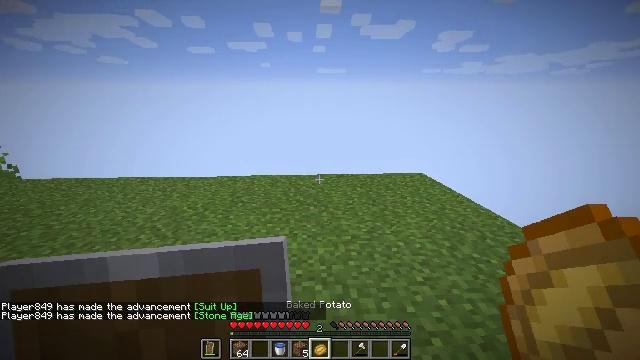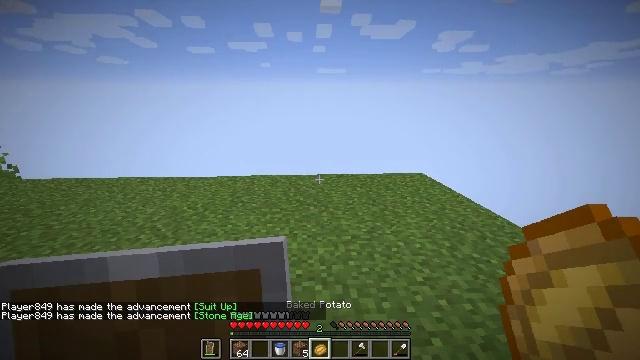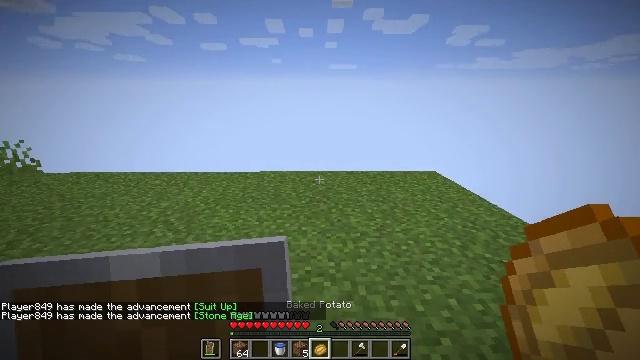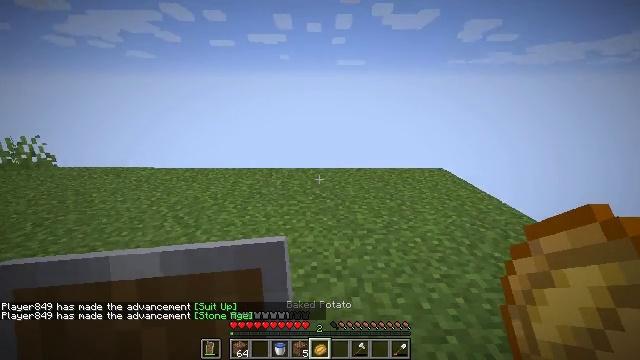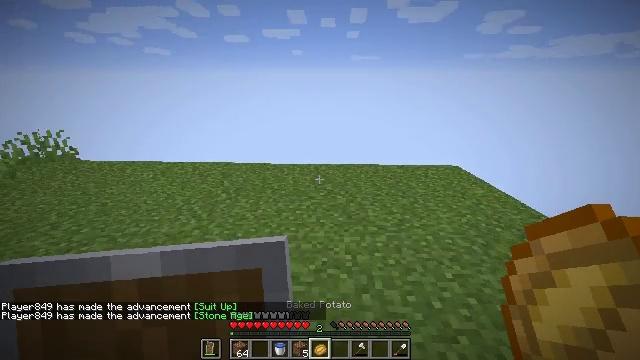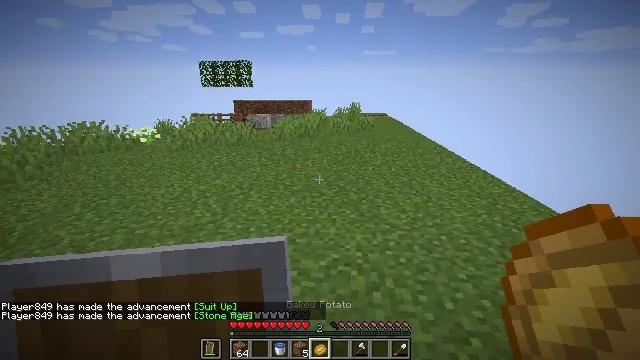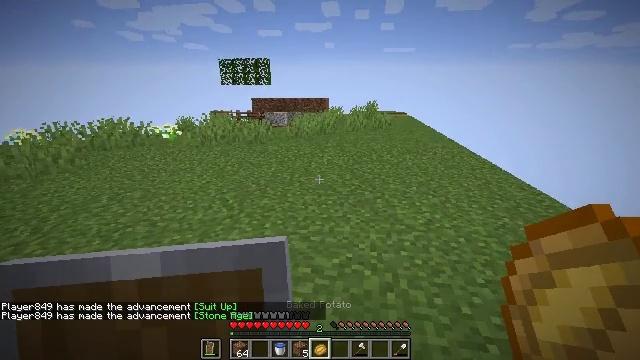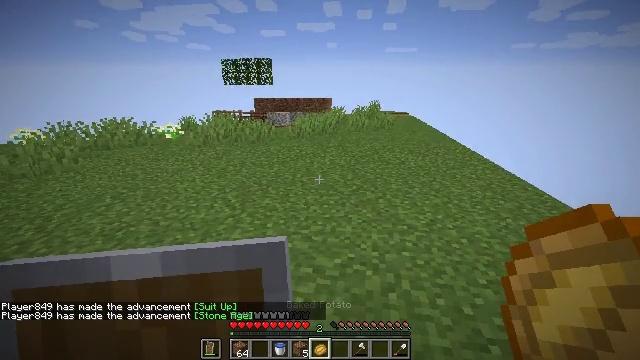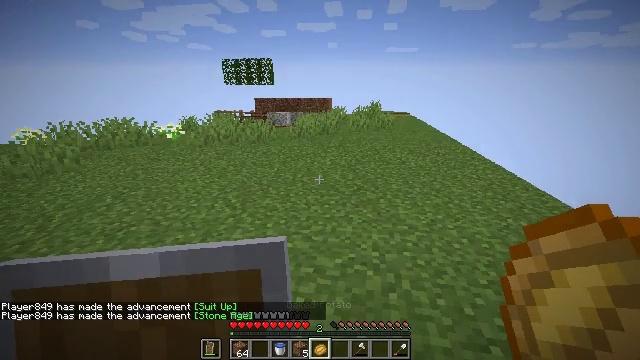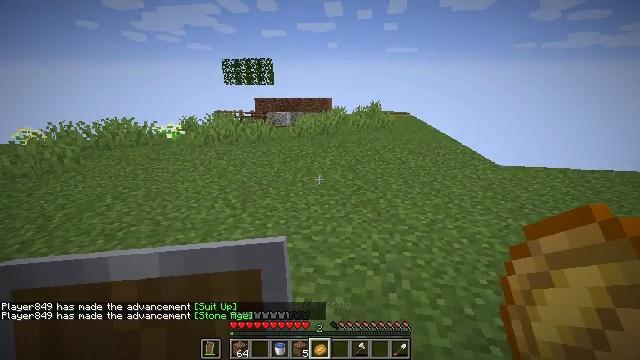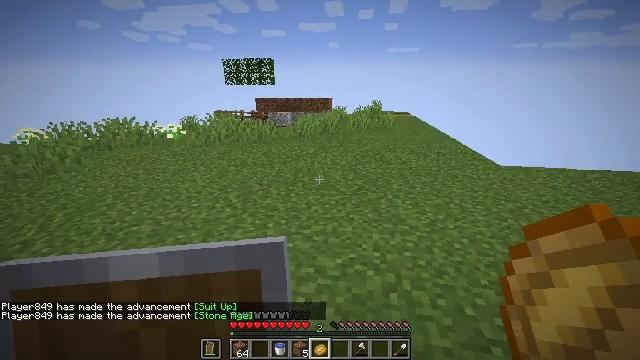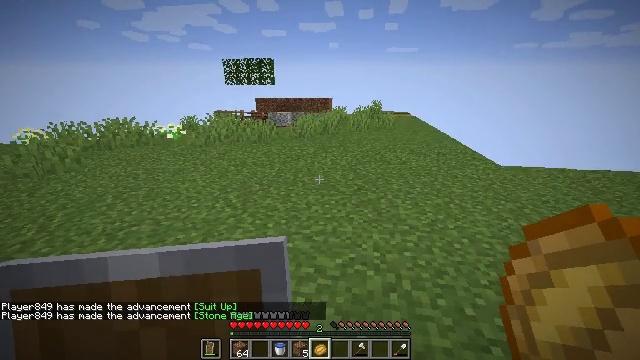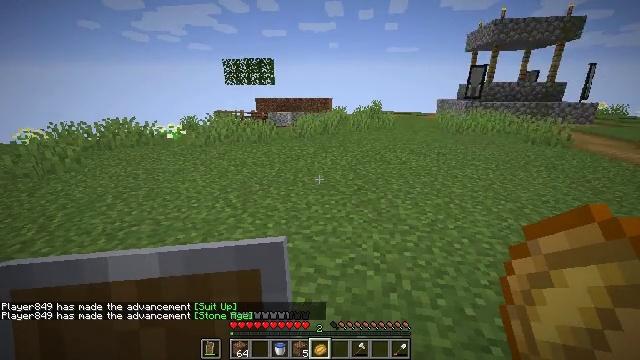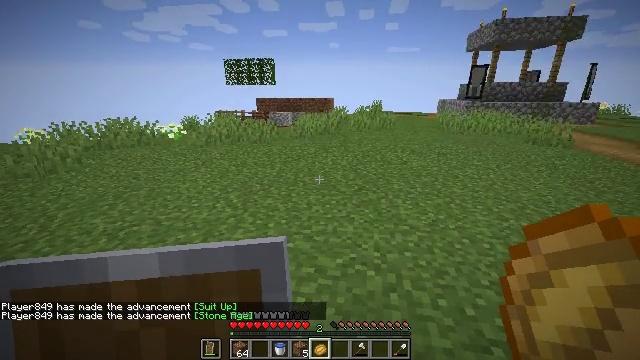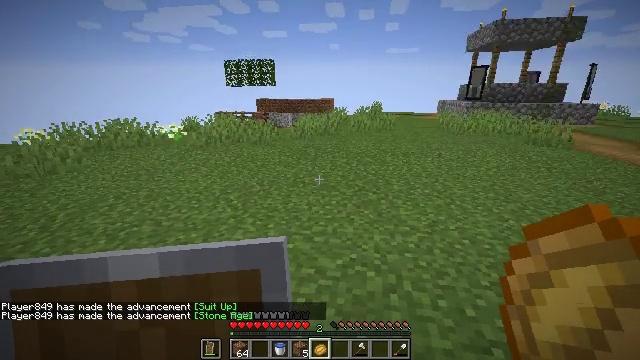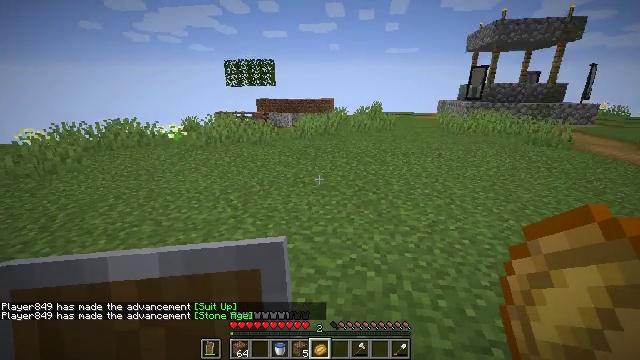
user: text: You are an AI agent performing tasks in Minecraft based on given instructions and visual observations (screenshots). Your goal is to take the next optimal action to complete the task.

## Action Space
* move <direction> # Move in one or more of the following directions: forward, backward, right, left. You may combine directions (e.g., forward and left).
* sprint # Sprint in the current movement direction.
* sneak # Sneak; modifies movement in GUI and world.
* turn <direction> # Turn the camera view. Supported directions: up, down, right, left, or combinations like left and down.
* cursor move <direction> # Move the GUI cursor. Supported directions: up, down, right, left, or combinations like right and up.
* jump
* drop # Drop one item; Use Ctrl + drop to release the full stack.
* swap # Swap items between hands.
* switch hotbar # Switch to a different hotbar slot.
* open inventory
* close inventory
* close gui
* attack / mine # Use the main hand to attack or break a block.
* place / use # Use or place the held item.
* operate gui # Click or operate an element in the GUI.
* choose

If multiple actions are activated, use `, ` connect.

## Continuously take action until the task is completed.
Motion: motion action
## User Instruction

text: Gather wheat by left-clicking on it.
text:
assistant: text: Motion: no_op
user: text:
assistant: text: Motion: turn left
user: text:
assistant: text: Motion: turn left
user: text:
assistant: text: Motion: turn left
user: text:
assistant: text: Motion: turn left
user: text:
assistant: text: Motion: turn left
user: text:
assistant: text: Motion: no_op
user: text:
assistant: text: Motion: no_op
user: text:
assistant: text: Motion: no_op
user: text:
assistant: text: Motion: no_op
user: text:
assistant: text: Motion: no_op
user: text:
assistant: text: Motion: no_op
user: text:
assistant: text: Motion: no_op
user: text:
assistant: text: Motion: no_op
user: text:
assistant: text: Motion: no_op
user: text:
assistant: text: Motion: open inventory
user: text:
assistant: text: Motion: turn left and up, open inventory
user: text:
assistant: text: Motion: turn up
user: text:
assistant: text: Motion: turn up
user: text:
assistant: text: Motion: turn up
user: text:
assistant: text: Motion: no_op
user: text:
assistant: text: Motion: no_op
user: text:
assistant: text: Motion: no_op
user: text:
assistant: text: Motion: no_op
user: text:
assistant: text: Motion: no_op
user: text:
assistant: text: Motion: no_op
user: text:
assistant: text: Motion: no_op
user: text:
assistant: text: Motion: no_op
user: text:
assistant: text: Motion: no_op
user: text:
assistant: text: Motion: no_op